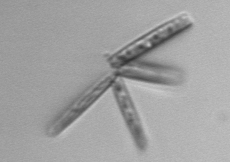
Label: Thalassionema